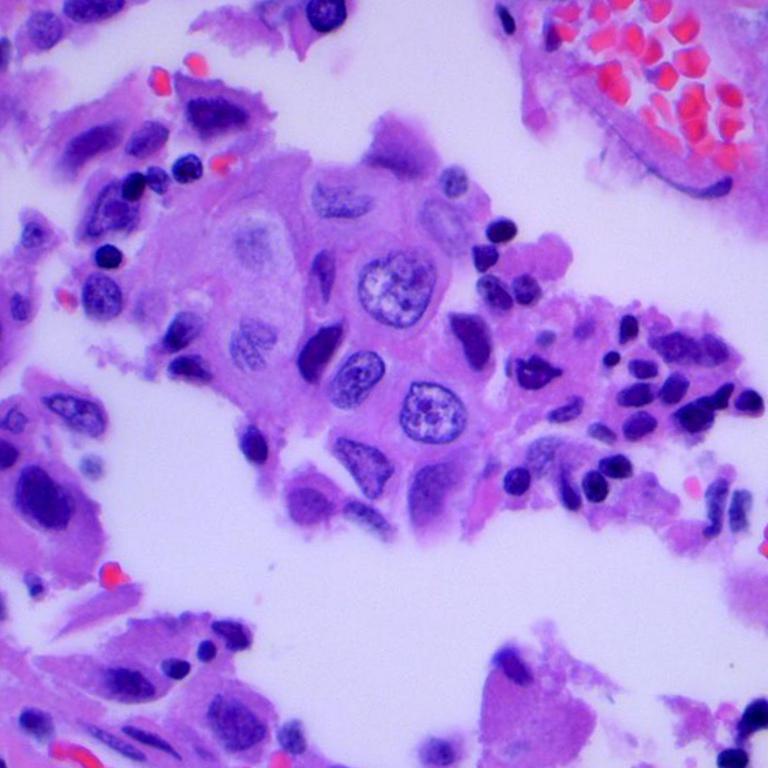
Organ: lung
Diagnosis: adenocarcinomas